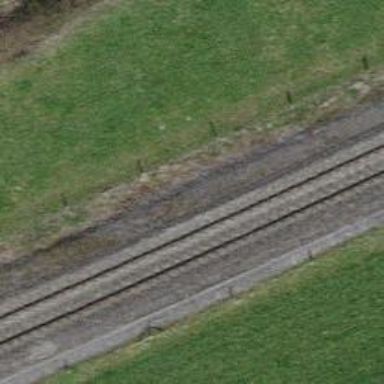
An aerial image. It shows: Single railway track with electrified contact line.